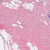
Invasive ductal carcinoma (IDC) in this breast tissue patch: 0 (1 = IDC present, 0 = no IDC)